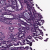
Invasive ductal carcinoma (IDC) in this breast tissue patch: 0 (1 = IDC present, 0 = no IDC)